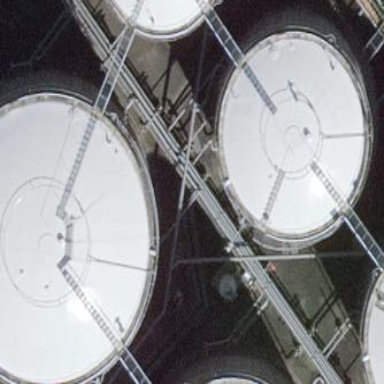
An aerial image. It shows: Storage tank building.